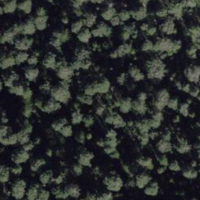
EUNIS habitat code: 43
Species observed at this site:
Dactylorhiza maculata